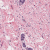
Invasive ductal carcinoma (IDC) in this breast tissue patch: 0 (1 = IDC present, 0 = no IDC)